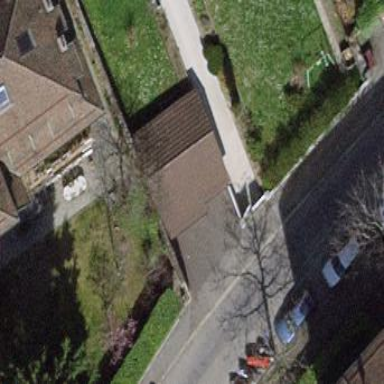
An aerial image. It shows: Garage.